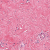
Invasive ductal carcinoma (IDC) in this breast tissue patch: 0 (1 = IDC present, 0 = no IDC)